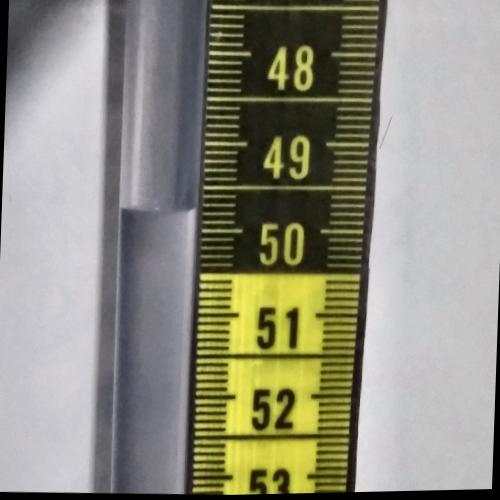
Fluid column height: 49.8 cm